Interaction volume radius: 10 \u00c5
Interaction volume height: 10 \u00c5
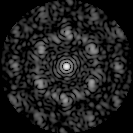
Disorder parameter: 0.6337